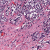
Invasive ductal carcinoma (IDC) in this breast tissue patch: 1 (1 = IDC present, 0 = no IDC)